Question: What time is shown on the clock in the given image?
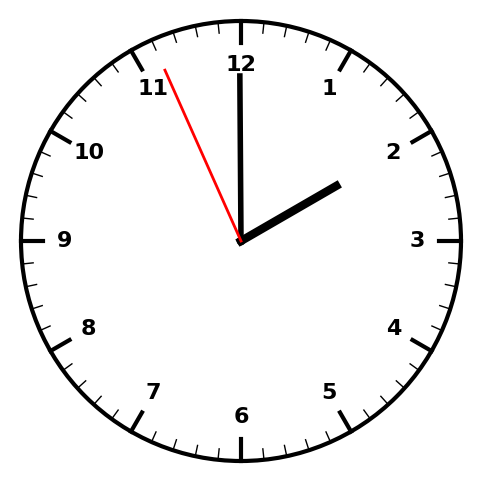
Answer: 01:59:56